Question: I'm trying to get an HTML markup that represents the following table layout:

I tried this but it's not working:
'''
<table border="1">
<tr>
<td style="height: 800px">
1
</td>
<td style="width: 300px; height: 400px">
2
</td>
</tr>
<tr>
<td style="height: 200px">
<p>3</p>
</td>
<td style="height: 600px">
4
</td>
</tr>
</table>
'''
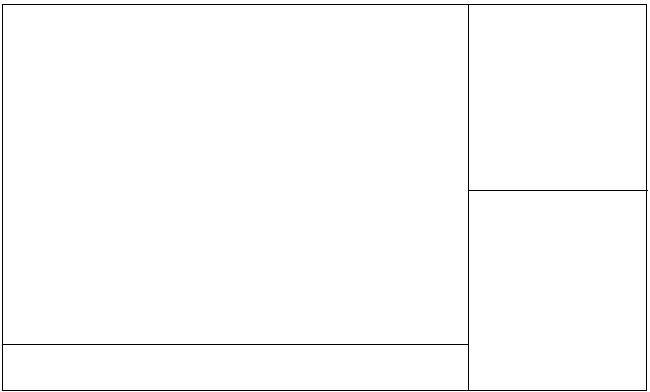
Answer: This looks pretty close to the image you provided. It's a little tricky because it actually requires 3 rows, but once you get your head wrapped around 'rowspan', then it makes sense.
'''
<table border="1">
<tr style="height: 200px;">
<td style="width: 400px;" rowspan="2">
1
</td>
<td style="width: 200px;">
2
</td>
</tr>
<tr style="height: 200px;">
<td rowspan="2">
4
</td>
</tr>
<tr style="height: 50px;">
<td>
<p>3</p>
</td>
</tr>
</table>
'''